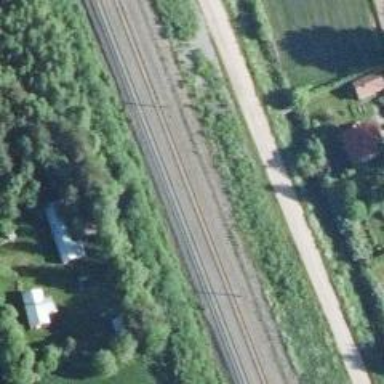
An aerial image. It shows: Rail siding with electrified contact lines.